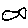
Label: fish